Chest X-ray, AP view. Patient: 71 years old, sex M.
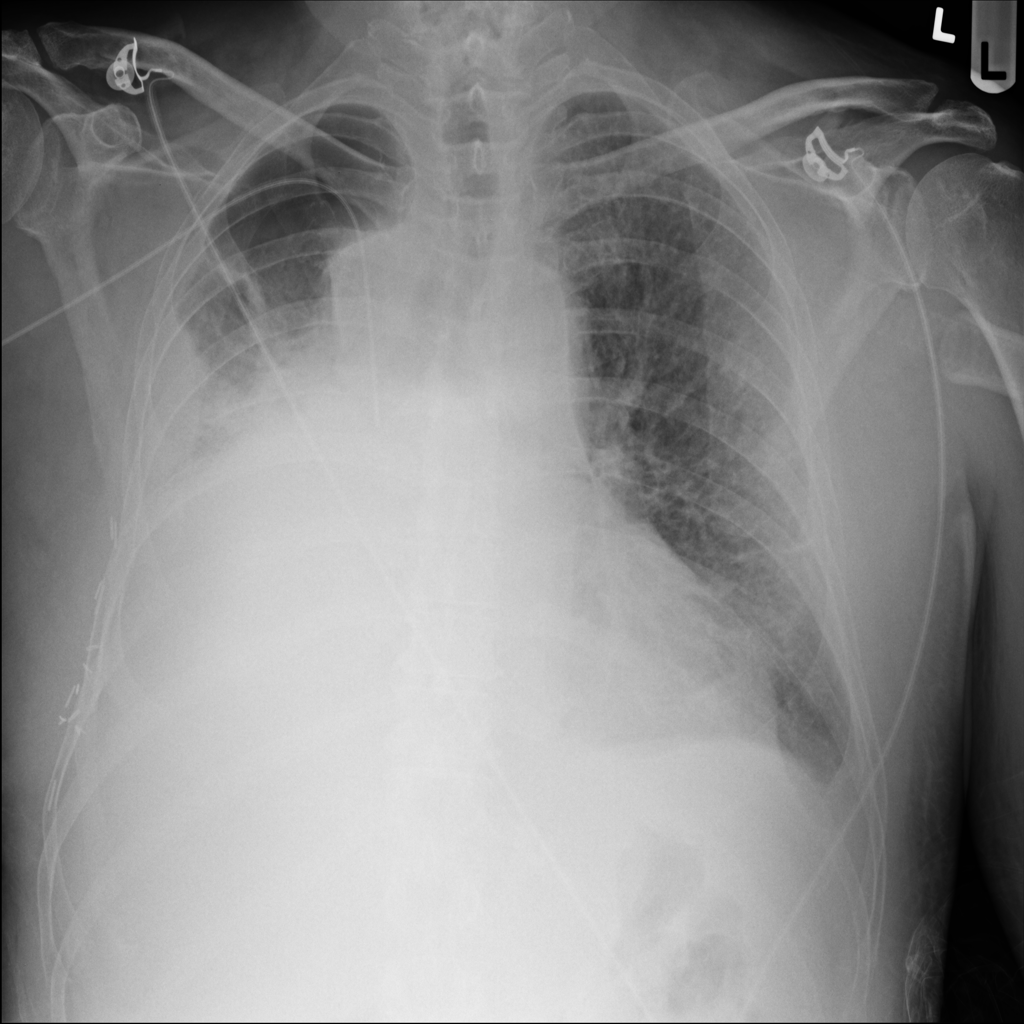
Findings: Effusion